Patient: sex M, age 52
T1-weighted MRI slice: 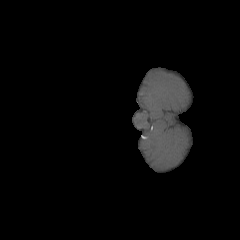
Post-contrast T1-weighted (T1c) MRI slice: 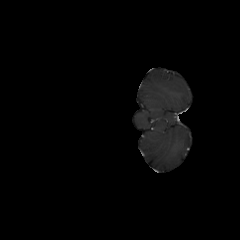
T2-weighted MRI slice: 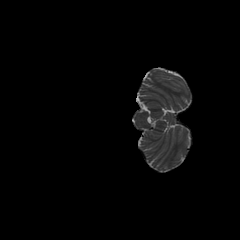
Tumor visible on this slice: no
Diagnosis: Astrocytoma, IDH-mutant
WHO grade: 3